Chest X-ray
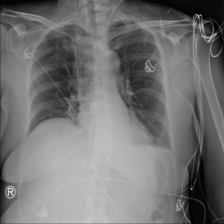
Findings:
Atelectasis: negative
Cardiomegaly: negative
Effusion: negative
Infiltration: negative
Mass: negative
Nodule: negative
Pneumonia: negative
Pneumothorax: negative
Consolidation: negative
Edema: negative
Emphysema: negative
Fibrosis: negative
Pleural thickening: negative
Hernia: negative